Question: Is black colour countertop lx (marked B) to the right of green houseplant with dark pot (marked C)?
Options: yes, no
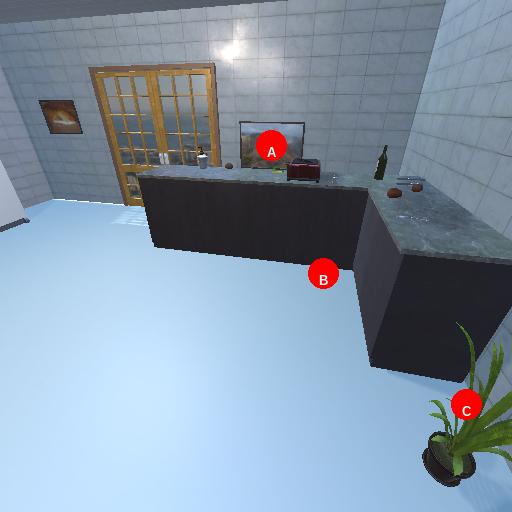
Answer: yes